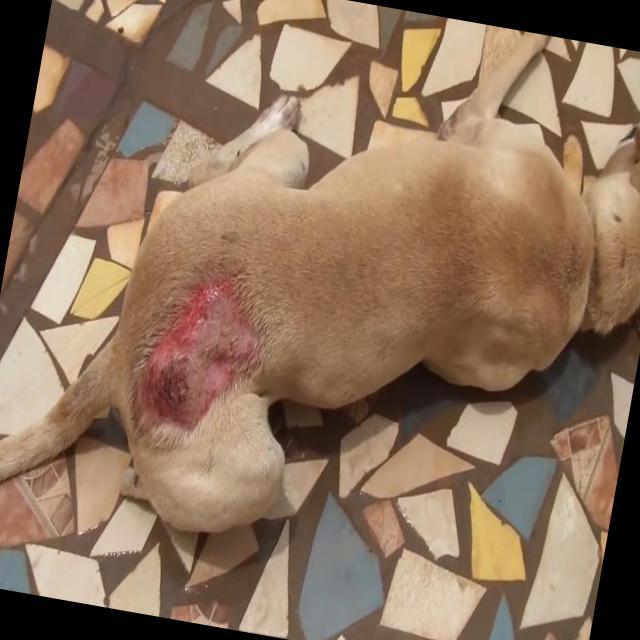
Canine dermatitis — inflammation of the skin presenting with erythema, pruritus, papules, and excoriation. May be allergic, contact, or atopic in origin.